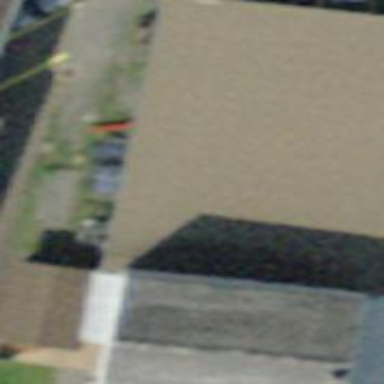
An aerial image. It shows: Car repair shop.